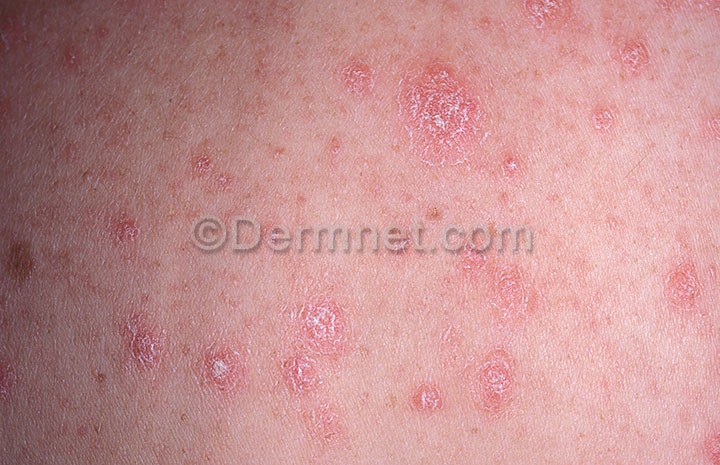
Disease: Psoriasis pictures Lichen Planus and related diseases